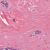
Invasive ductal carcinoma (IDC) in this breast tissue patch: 1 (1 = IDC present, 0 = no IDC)